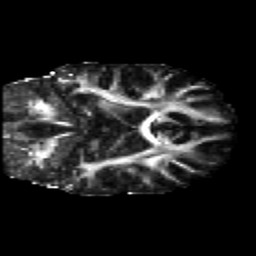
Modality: FA
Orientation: coronal
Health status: healthy
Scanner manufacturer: siemens
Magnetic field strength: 3 T
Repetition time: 12 s
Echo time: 0.092 s